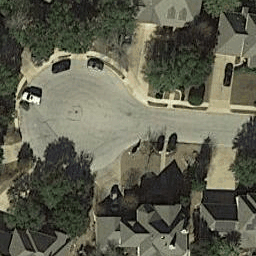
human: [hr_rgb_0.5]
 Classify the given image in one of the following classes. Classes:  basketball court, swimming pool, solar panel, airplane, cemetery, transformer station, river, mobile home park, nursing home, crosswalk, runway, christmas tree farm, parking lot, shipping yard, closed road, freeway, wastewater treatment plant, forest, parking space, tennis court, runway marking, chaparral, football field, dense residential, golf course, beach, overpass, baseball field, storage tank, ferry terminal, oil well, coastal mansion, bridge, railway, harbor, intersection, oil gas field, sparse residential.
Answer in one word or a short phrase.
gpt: closed road